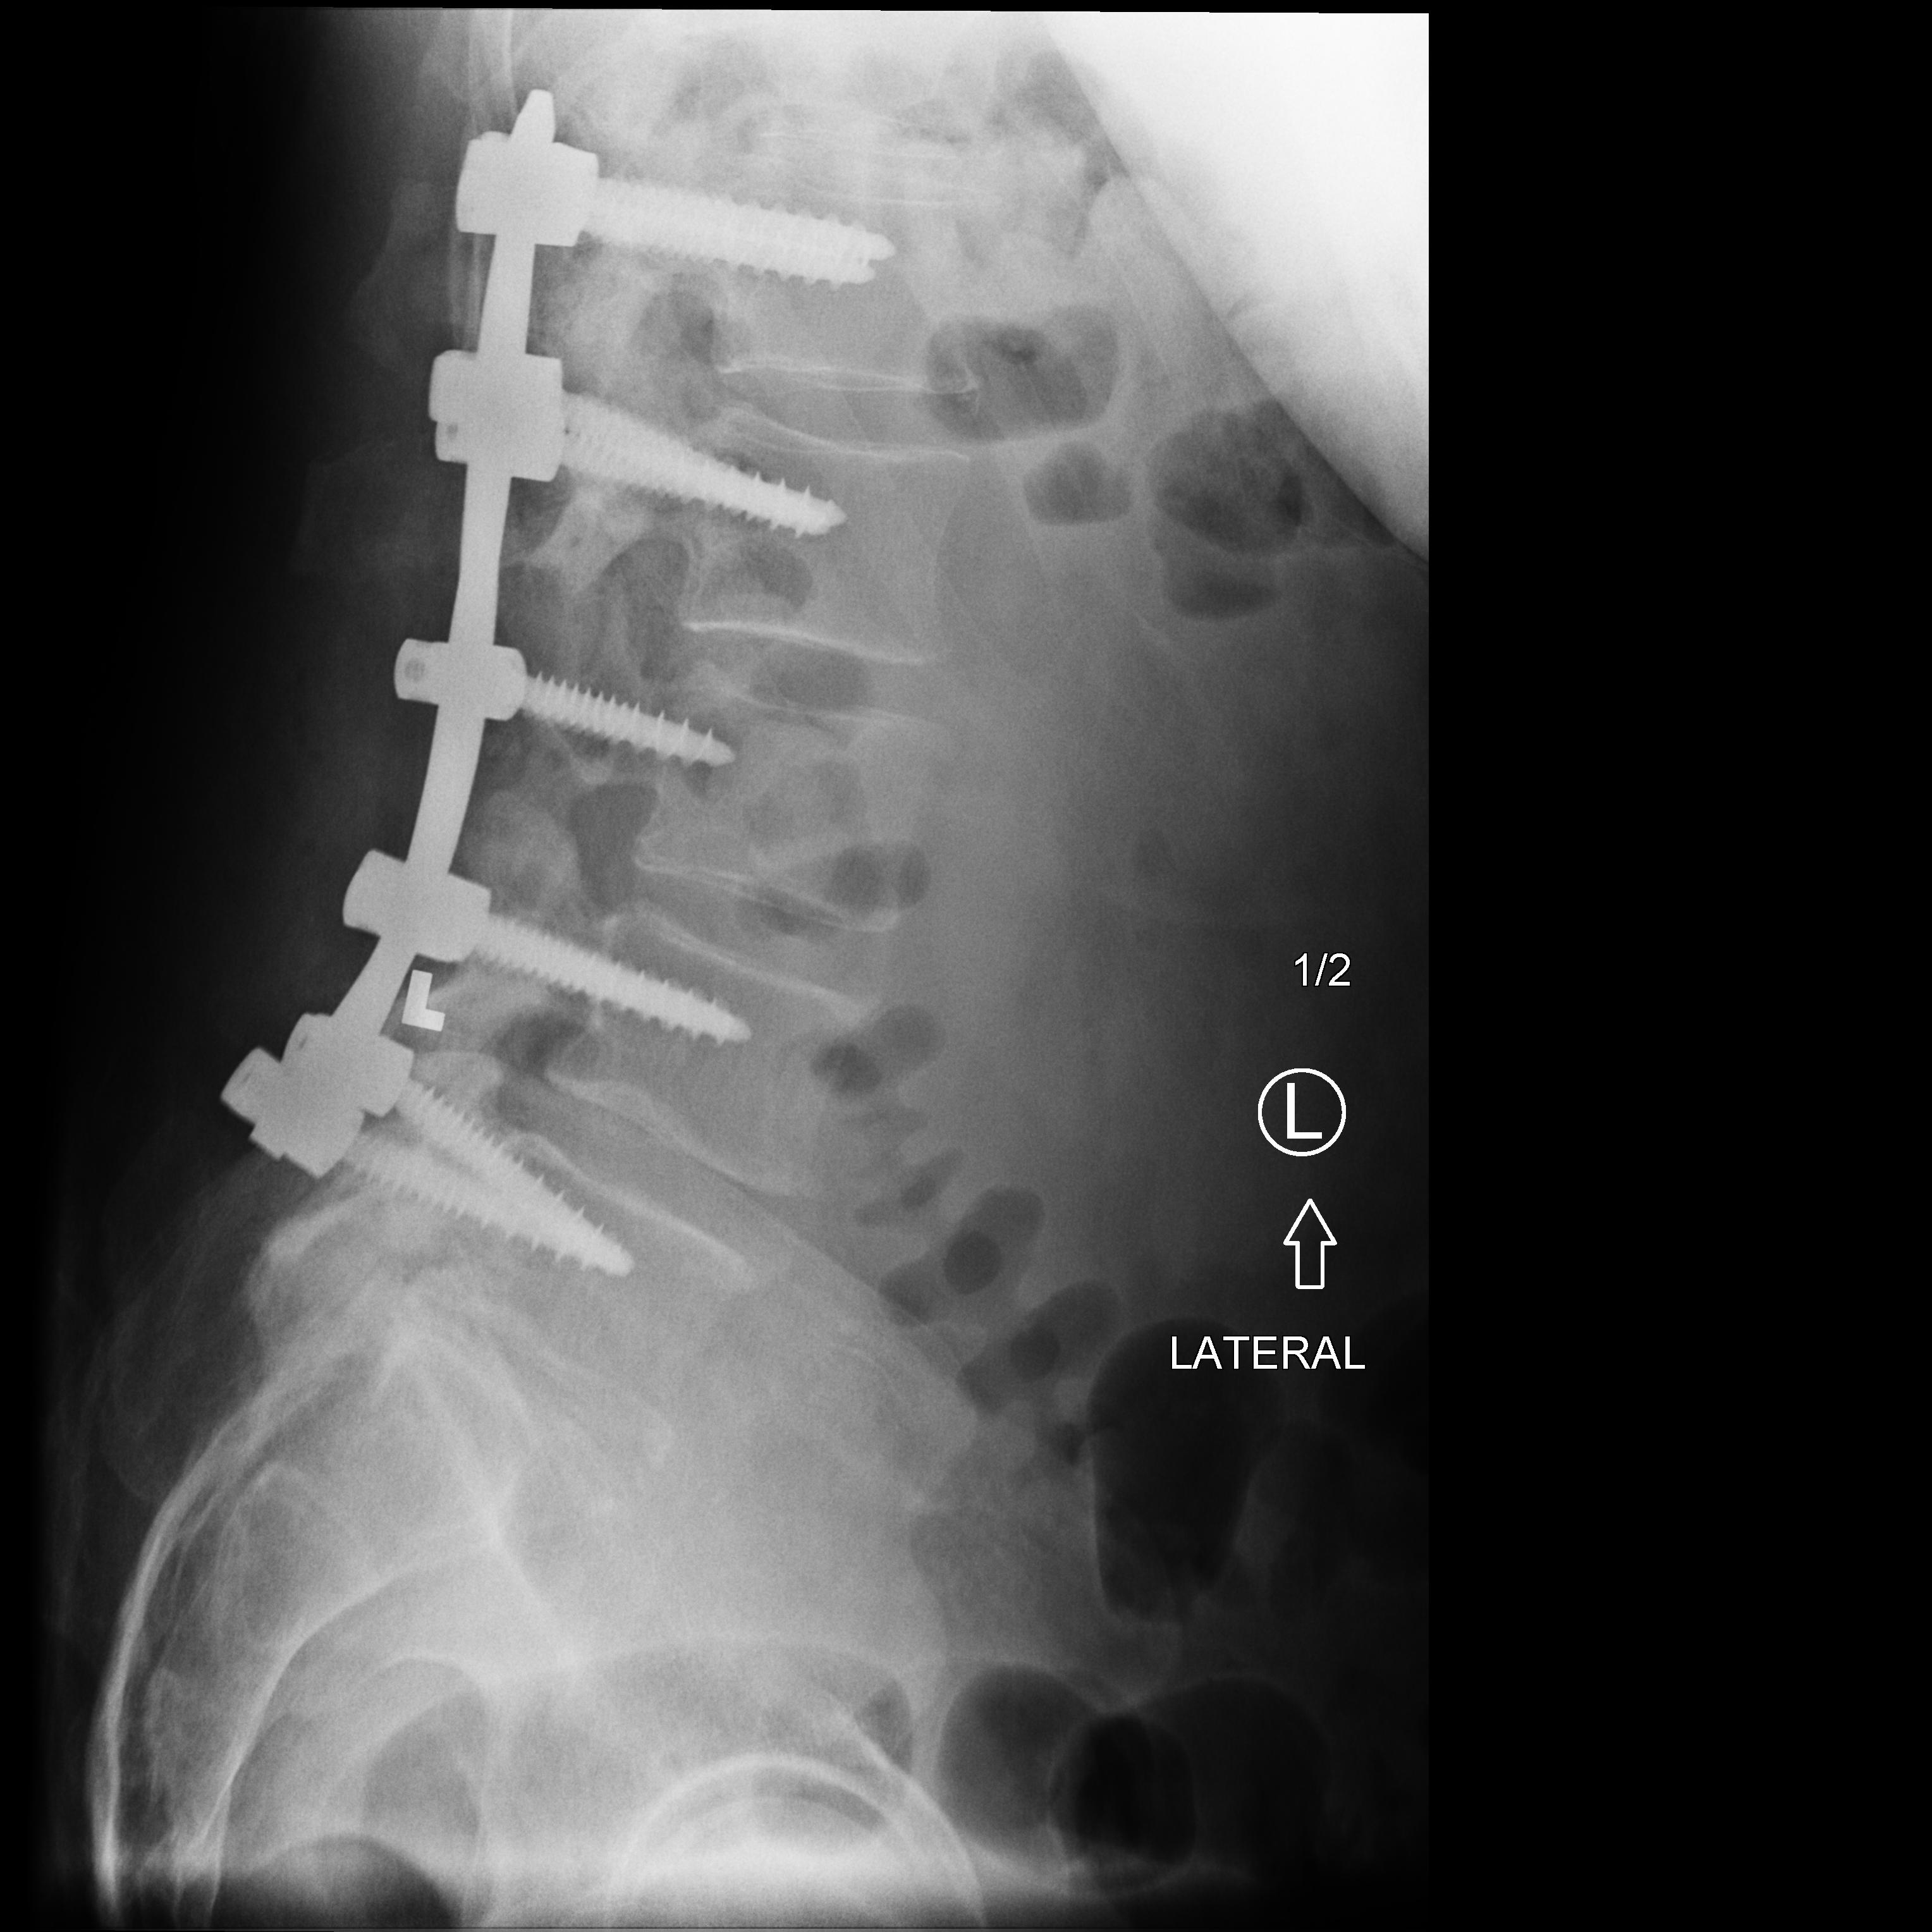
View: LATERAL
Implant manufacturer: medtronic solera